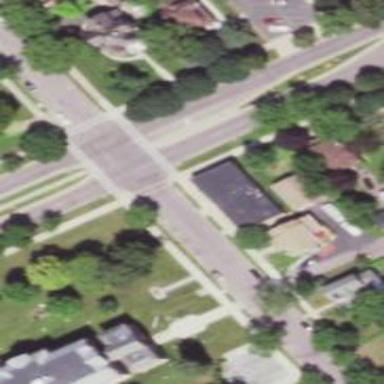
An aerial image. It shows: Uncontrolled and marked road crossing.